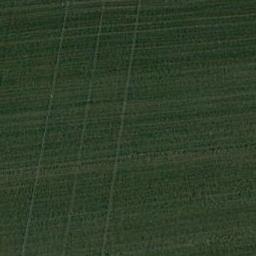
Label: meadow